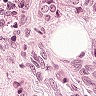
Metastatic tissue present: yes